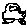
Label: car